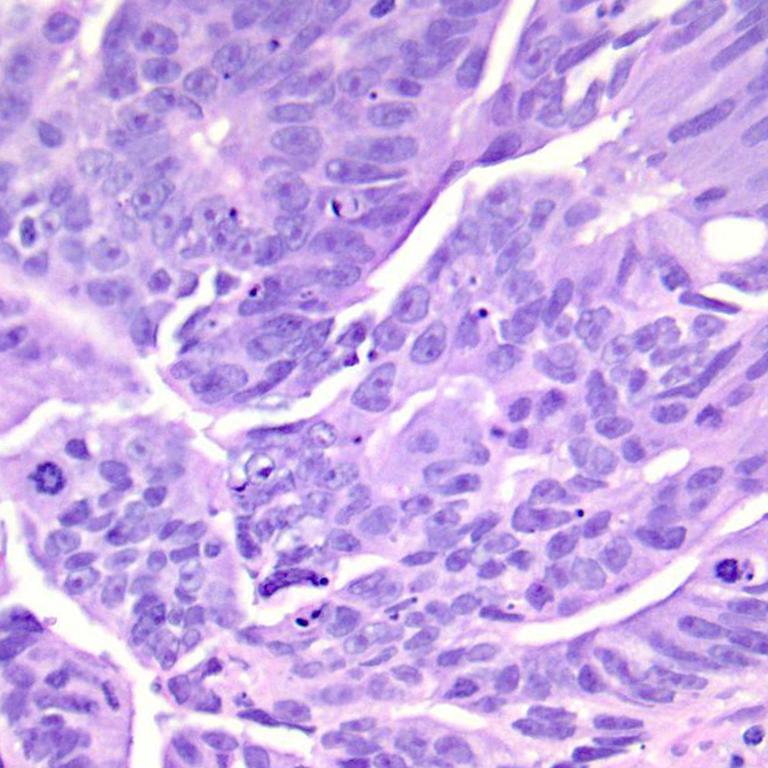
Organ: colon
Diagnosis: adenocarcinomas